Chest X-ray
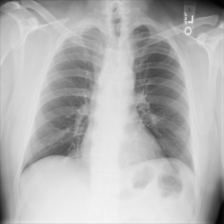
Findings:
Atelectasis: negative
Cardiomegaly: negative
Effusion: negative
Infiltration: negative
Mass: negative
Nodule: negative
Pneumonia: negative
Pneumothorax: negative
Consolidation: negative
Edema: negative
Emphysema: negative
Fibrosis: negative
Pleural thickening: negative
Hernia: negative